Question: I'm running an Apache web server and decided to host a React application. I have a folder which contains the files shown below. I can render the website in debug mode so I know my code is working properly. But when I go online, I get this error :
> Uncaught SyntaxError: Cannot use import statement outside a module (index.js:1)
which points to the line 'import React from 'react';' in . To be honest, I don't really understand what the error is telling me so I don't know where and how to look. All I could figure out is that my file -- with a capital 'i' -- is called from with a lowercase 'i' and it changes nothing locally but on server-side it returns this error when capitalizing 'i':
> GET http://mywebsite/src/Index.js net::ERR_ABORTED 404 (Not Found)
Now.. I have read in another SO question that I should add 'type="module"' when calling in script tag but now I get this error :
> Uncaught SyntaxError: Unexpected token '<' (index.js:5)
I would highly appreciate any solutions... Thanks!
---

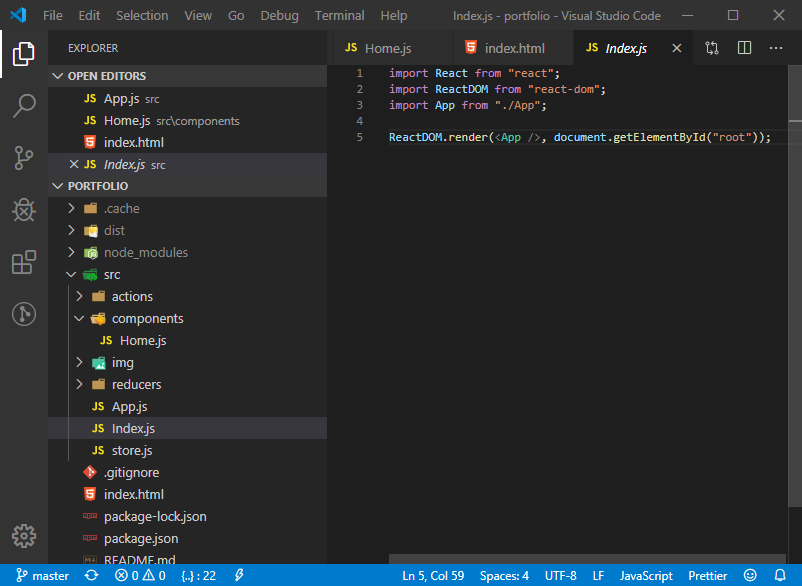
Answer: Browsers don't support JSX natively. You need to transpile your code to JavaScript by creating a production build. How you do that depends on the toolchain you have selected and is covered <URL>.